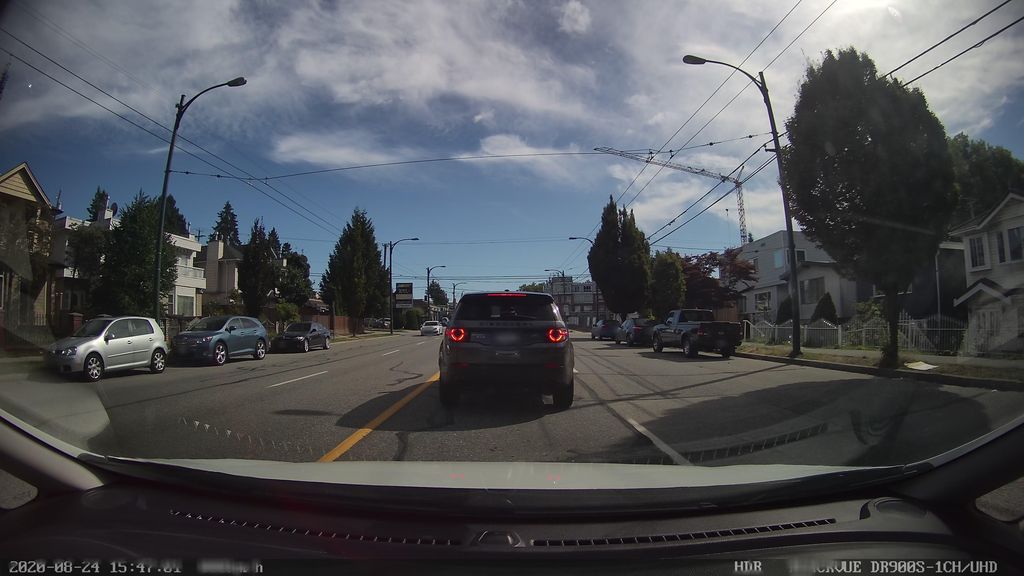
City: vancouver